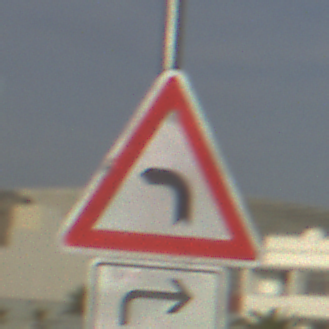
Verkehrszeichen: KurveLinks
Zusatzzeichen unten: RichtungsangabeDurchPfeile5
Umgebung: Outdoor, Suburban
Tageszeit: MorningAfternoon
Wetter: PartlyCloudy
Licht: Natural
Jahreszeit: NotSpecified
Kontrast: HighContrast